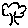
Label: tree